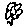
Label: flower